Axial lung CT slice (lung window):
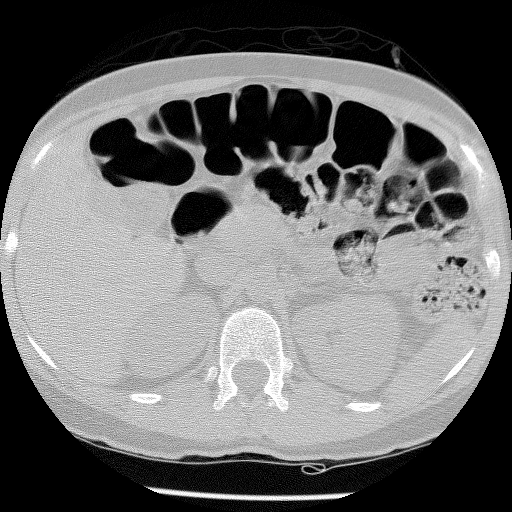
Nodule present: no